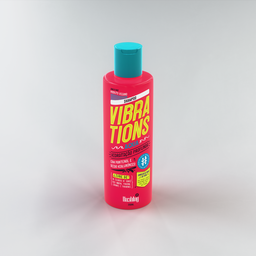
Label: tools